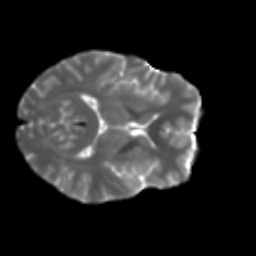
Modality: T2w
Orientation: axial
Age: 31
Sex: male
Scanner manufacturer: ge
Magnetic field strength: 3 T
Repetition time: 7.8 s
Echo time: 0.061 s